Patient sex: F
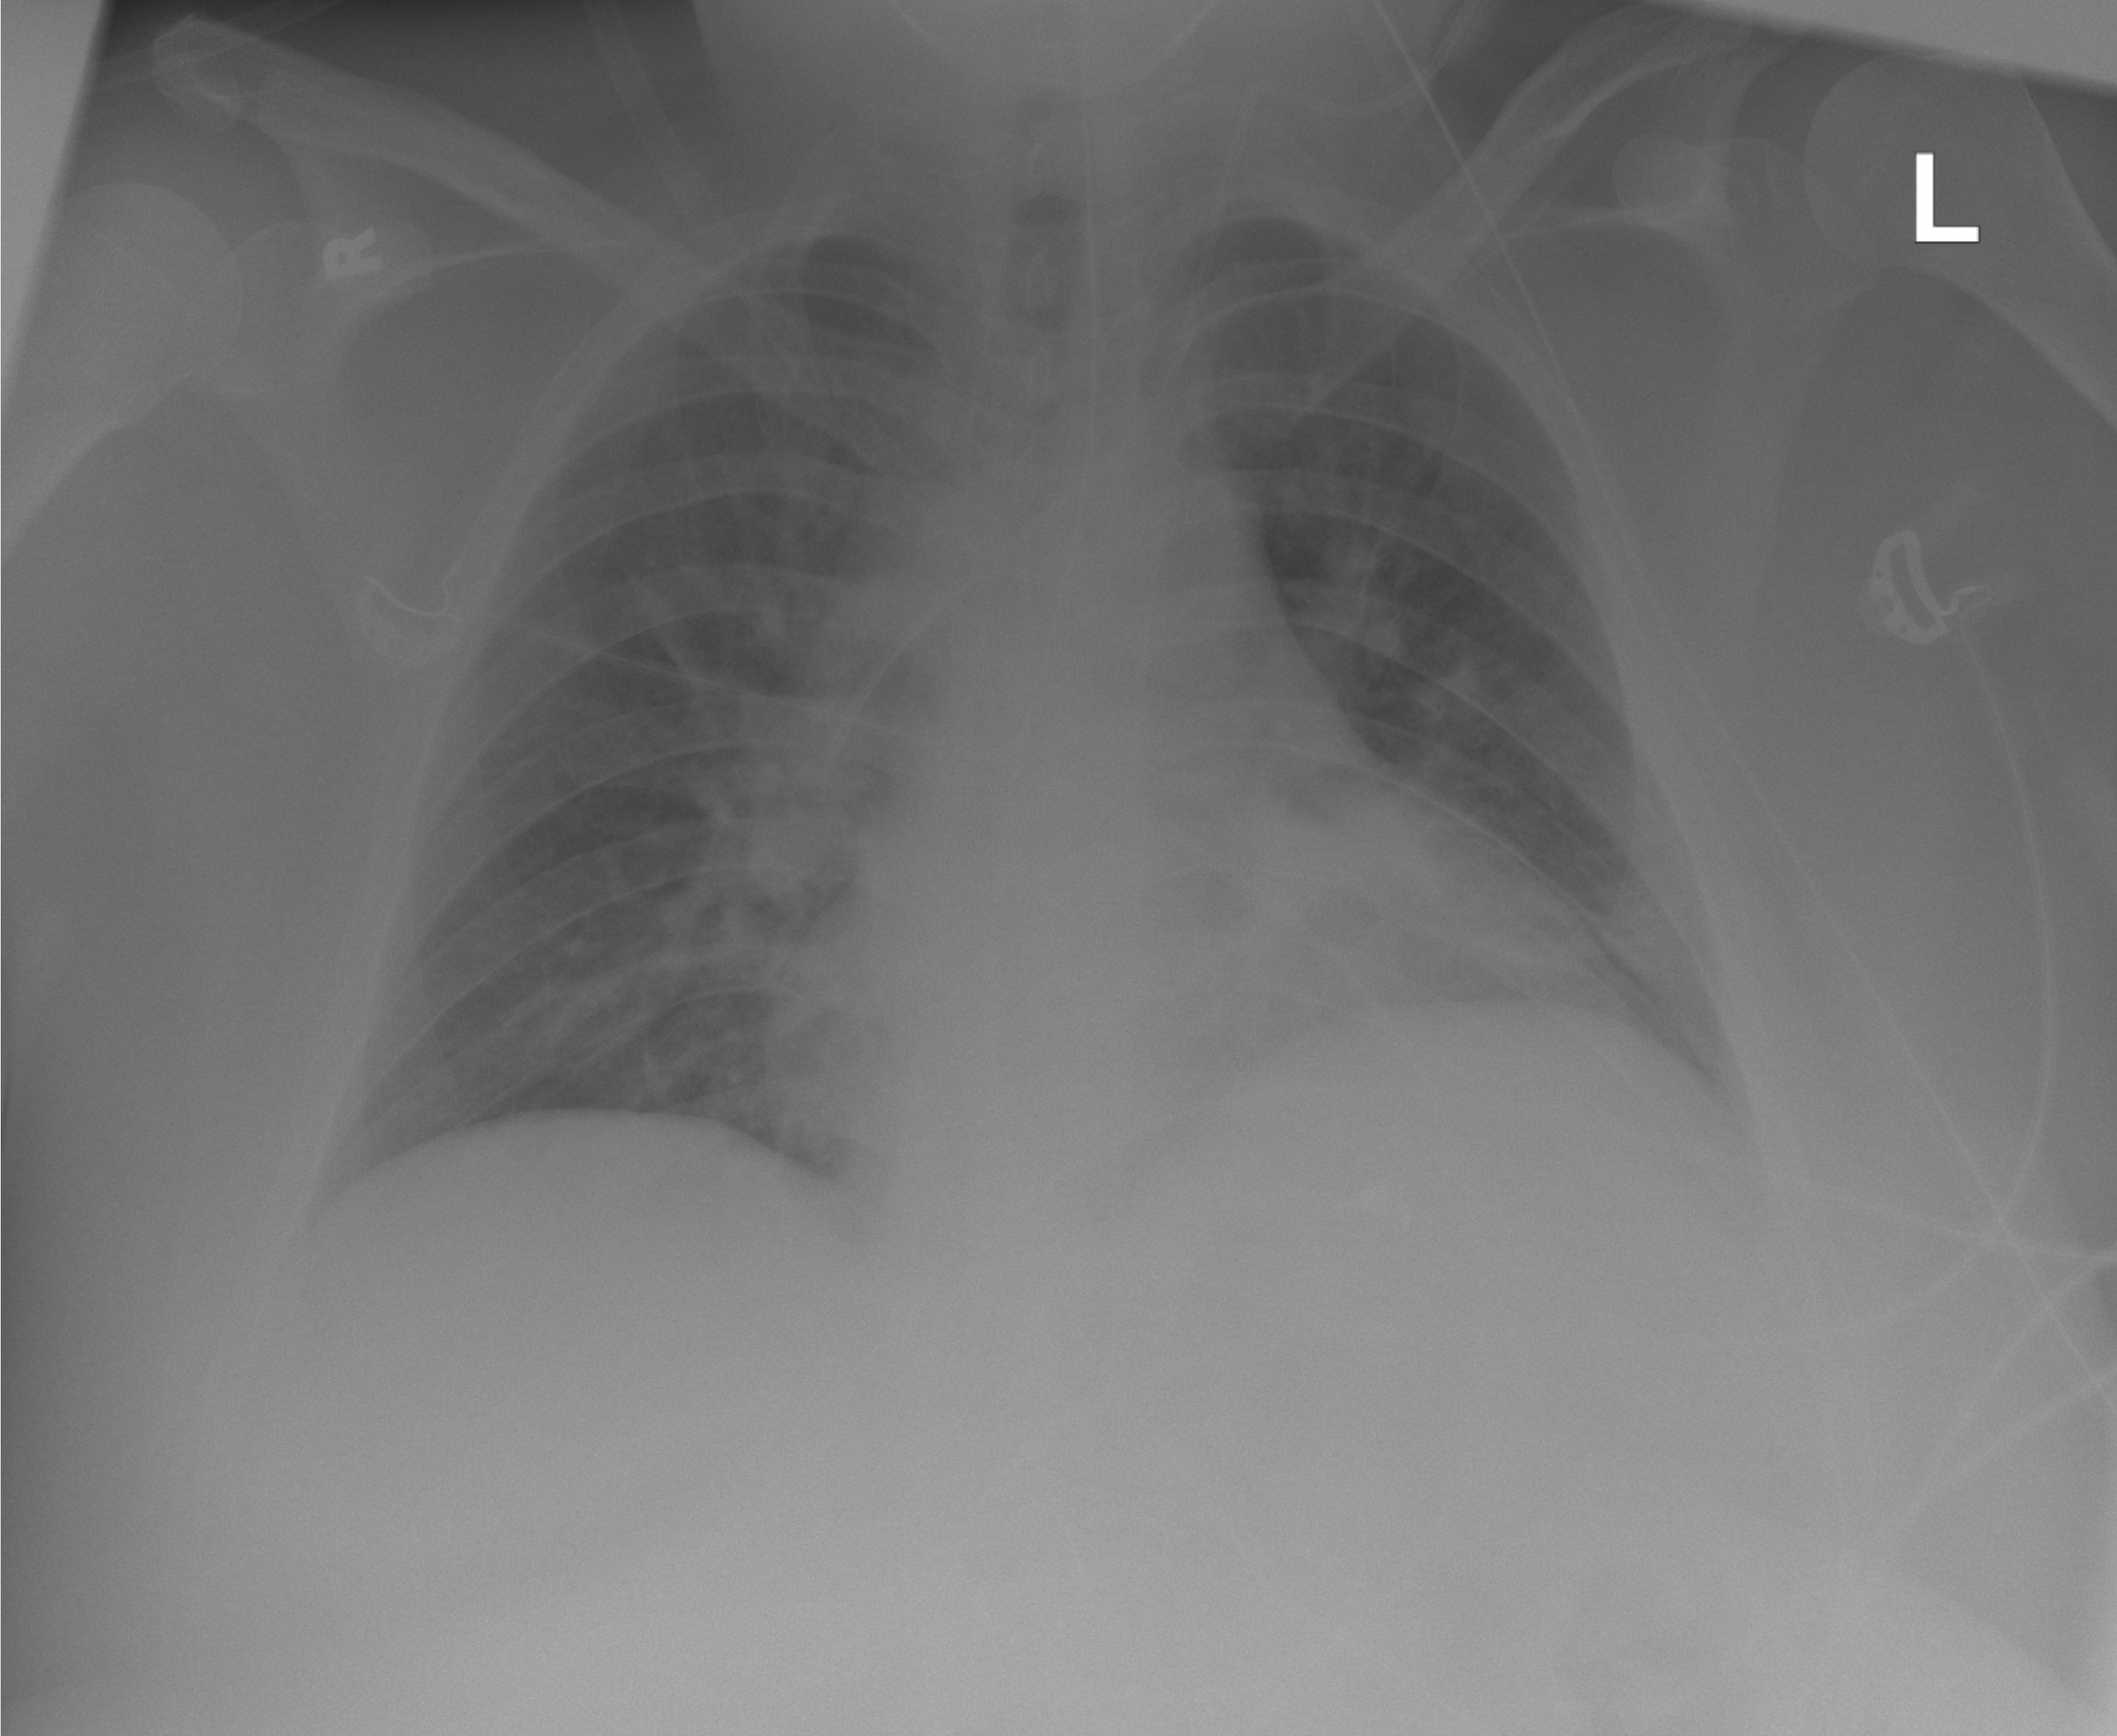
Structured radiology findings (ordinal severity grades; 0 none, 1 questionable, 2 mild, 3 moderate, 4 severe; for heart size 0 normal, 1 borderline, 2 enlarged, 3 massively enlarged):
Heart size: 0
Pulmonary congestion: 0
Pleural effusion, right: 0
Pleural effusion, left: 0
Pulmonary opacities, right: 0
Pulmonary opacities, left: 0
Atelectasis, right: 0
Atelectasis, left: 1